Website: lowes
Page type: review-order
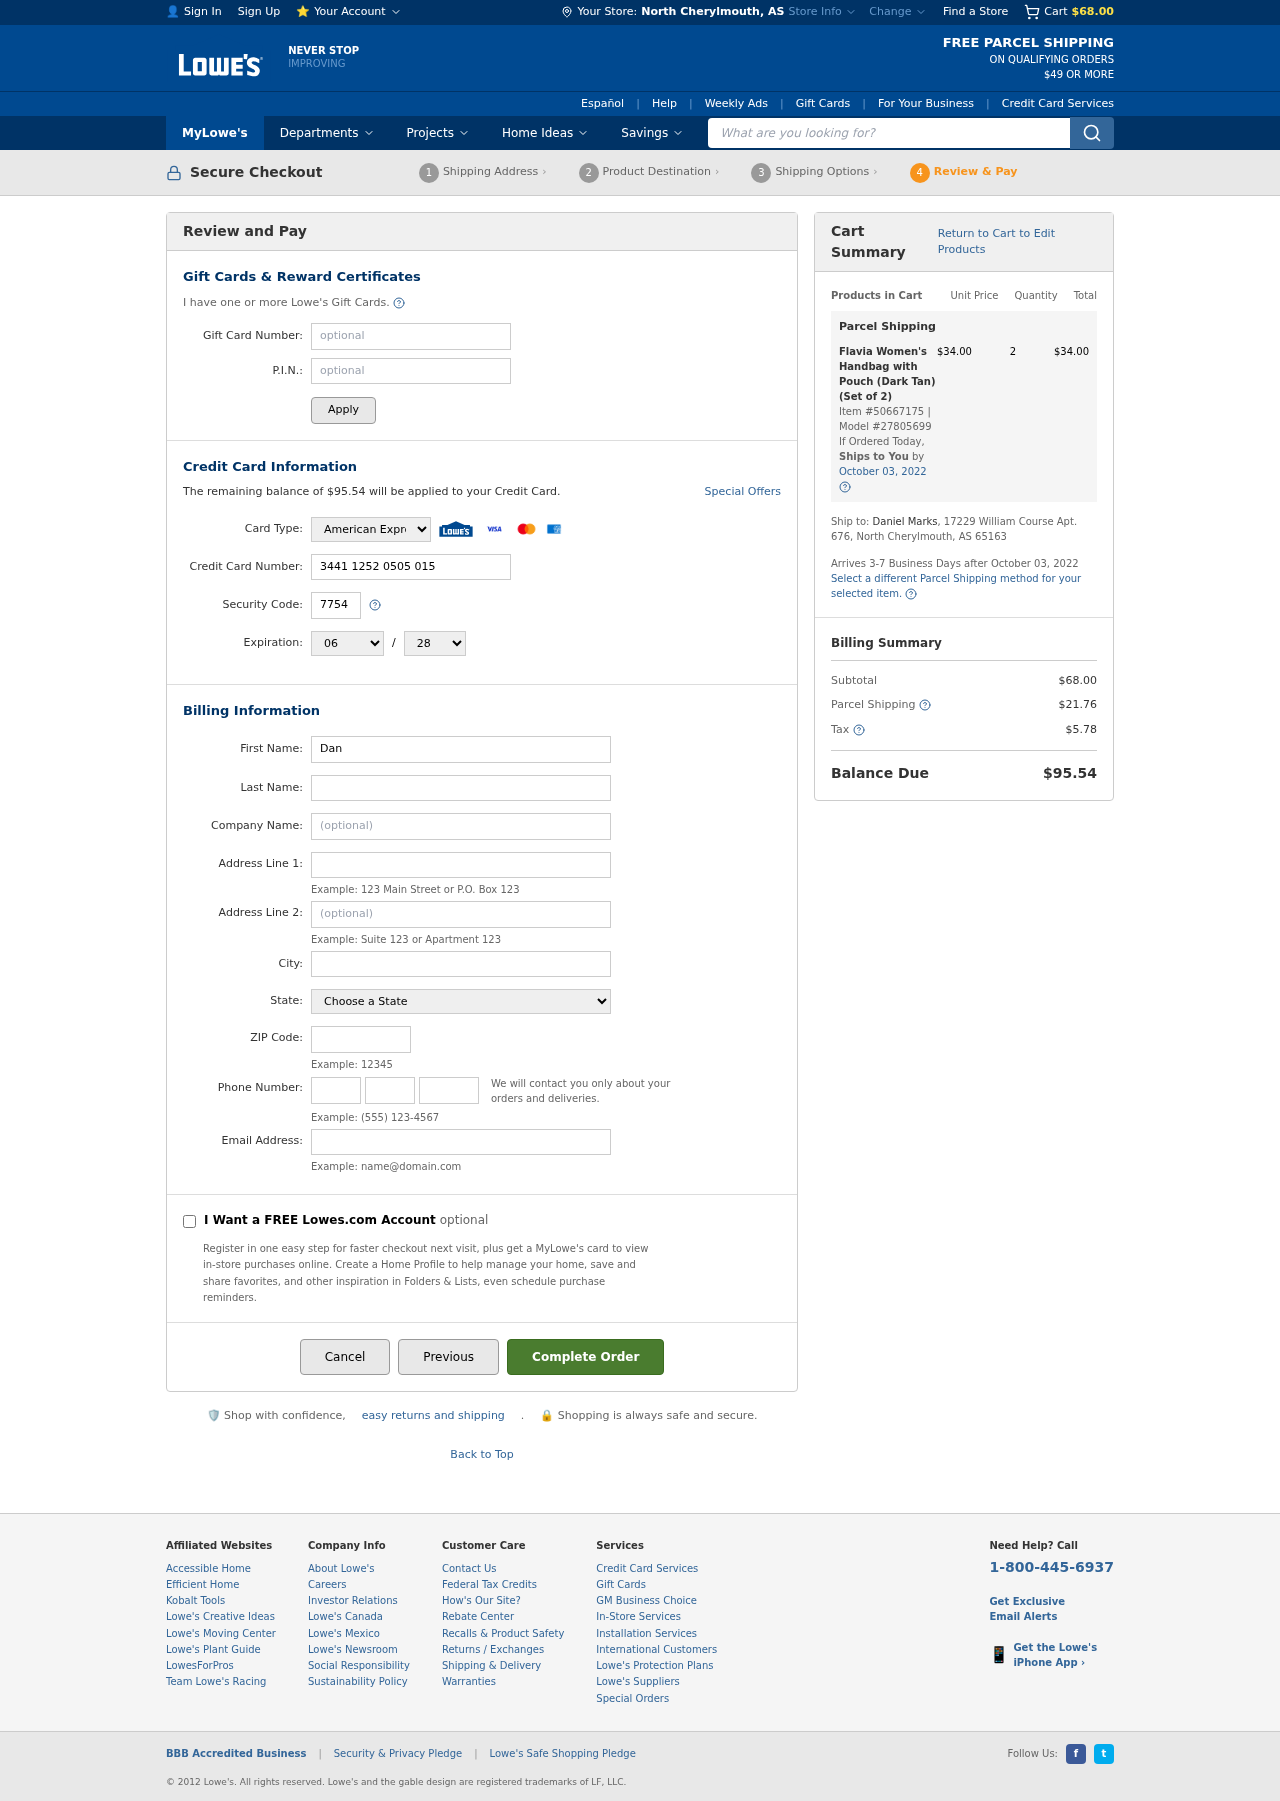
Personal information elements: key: PII_CARD_CVV
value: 7754
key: PII_CARD_EXPIRY_MONTH
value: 06
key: PII_CARD_EXPIRY_YEAR
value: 28
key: PII_CARD_NUMBER
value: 3441 1252 0505 015
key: PII_CARD_TYPE
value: American Express
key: PII_CITY
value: North Cherylmouth
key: PII_CITY_STATE
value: North Cherylmouth, AS
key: PII_EMAIL
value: dmarks@gmail.com
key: PII_FIRSTNAME
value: Daniel
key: PII_LASTNAME
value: Marks
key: PII_PHONE_AREA
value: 874
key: PII_PHONE_PREFIX
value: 747
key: PII_PHONE_SUFFIX
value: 4746
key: PII_POSTCODE
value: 65163
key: PII_STATE
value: AS
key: PII_STREET
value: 17229 William Course Apt. 676
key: PII_STREET2
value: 17229 William Course Apt. 676
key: PII_STREET2
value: Suite 282
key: PII_FULLNAME2
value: Daniel Marks
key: PII_CITY_STATE_ZIP2
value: North Cherylmouth, AS 65163
Product elements: key: PRODUCT1_NAME
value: Flavia Women's Handbag with Pouch (Dark Tan) (Set of 2)
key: PRODUCT1_PRICE
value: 34
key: PRODUCT1_QUANTITY
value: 2
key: PRODUCT1_ITEM_NUMBER
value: Item #50667175
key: PRODUCT1_MODEL_NUMBER
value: Model #27805699
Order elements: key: ORDER_SUBTOTAL
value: $68.00
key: ORDER_BALANCE_DUE
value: $95.54
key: ORDER_SHIPPING_DATE
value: October 03, 2022
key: ORDER_ITEM_TOTAL
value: $34.00
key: ORDER_SHIPPING_DATE2
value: October 03, 2022
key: ORDER_SHIPPING_COST
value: $21.76
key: ORDER_TAX
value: $5.78
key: ORDER_TOTAL
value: $95.54
Search elements: key: HEADER_SEARCH
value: What are you looking for?